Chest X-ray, AP view. Patient: 34 years old, sex F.
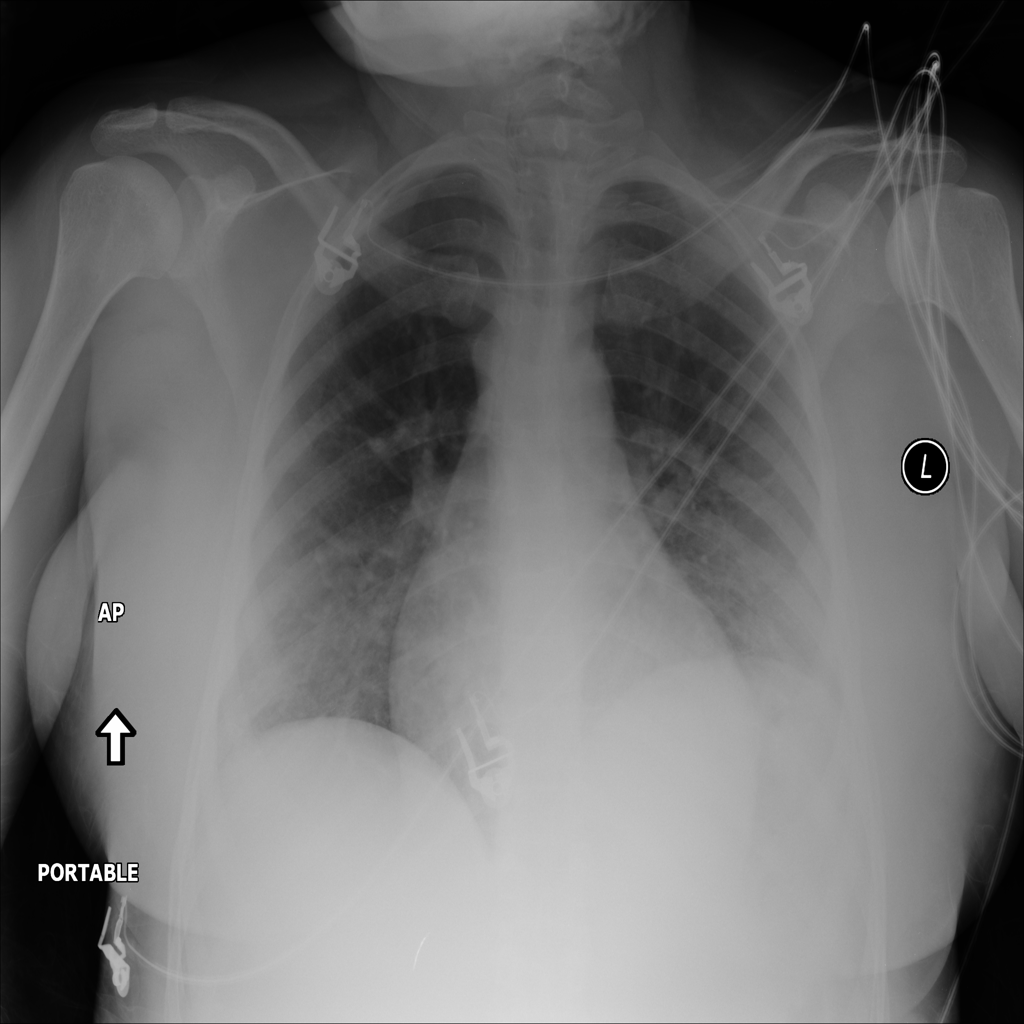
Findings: No Finding